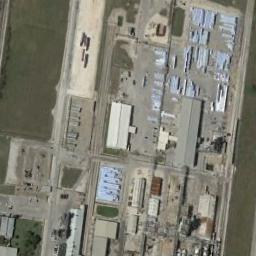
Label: industrial_area